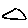
Label: triangle